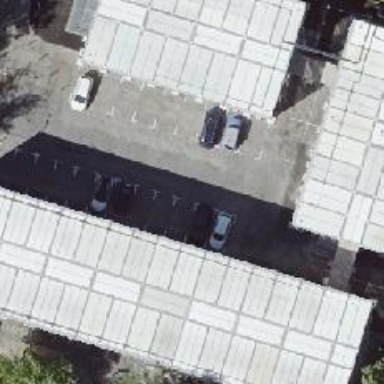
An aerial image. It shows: Road serving as parking aisle.